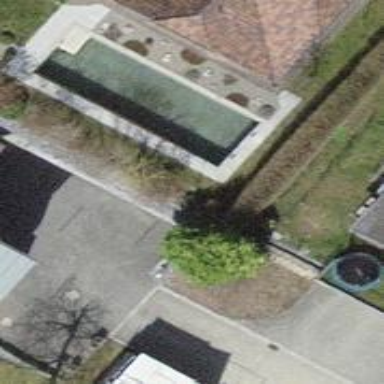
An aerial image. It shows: Swimming pool located in leisure land.